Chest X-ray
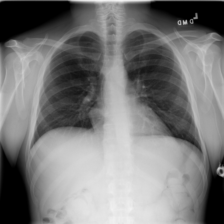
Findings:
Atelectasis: negative
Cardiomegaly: negative
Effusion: negative
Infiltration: negative
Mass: positive
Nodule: negative
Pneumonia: negative
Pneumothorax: negative
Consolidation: negative
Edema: negative
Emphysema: negative
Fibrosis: negative
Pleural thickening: negative
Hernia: negative